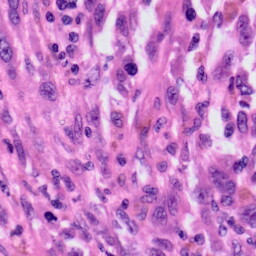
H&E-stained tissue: Skin